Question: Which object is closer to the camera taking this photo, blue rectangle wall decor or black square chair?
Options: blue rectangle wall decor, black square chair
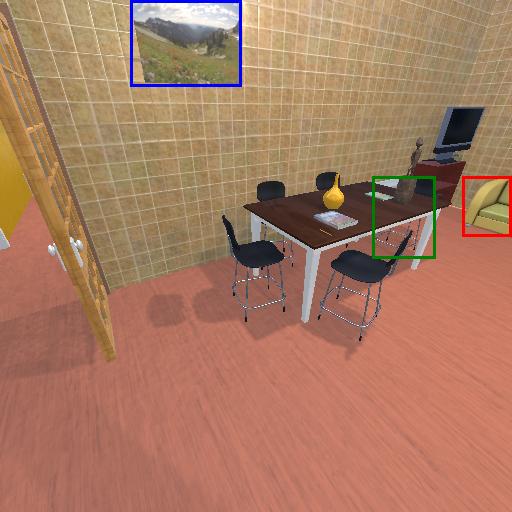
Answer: blue rectangle wall decor